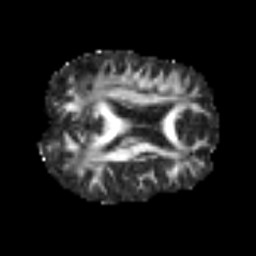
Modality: FA
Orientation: axial
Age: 62
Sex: male
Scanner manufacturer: siemens
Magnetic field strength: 3 T
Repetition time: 6.1 s
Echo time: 0.101 s